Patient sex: M
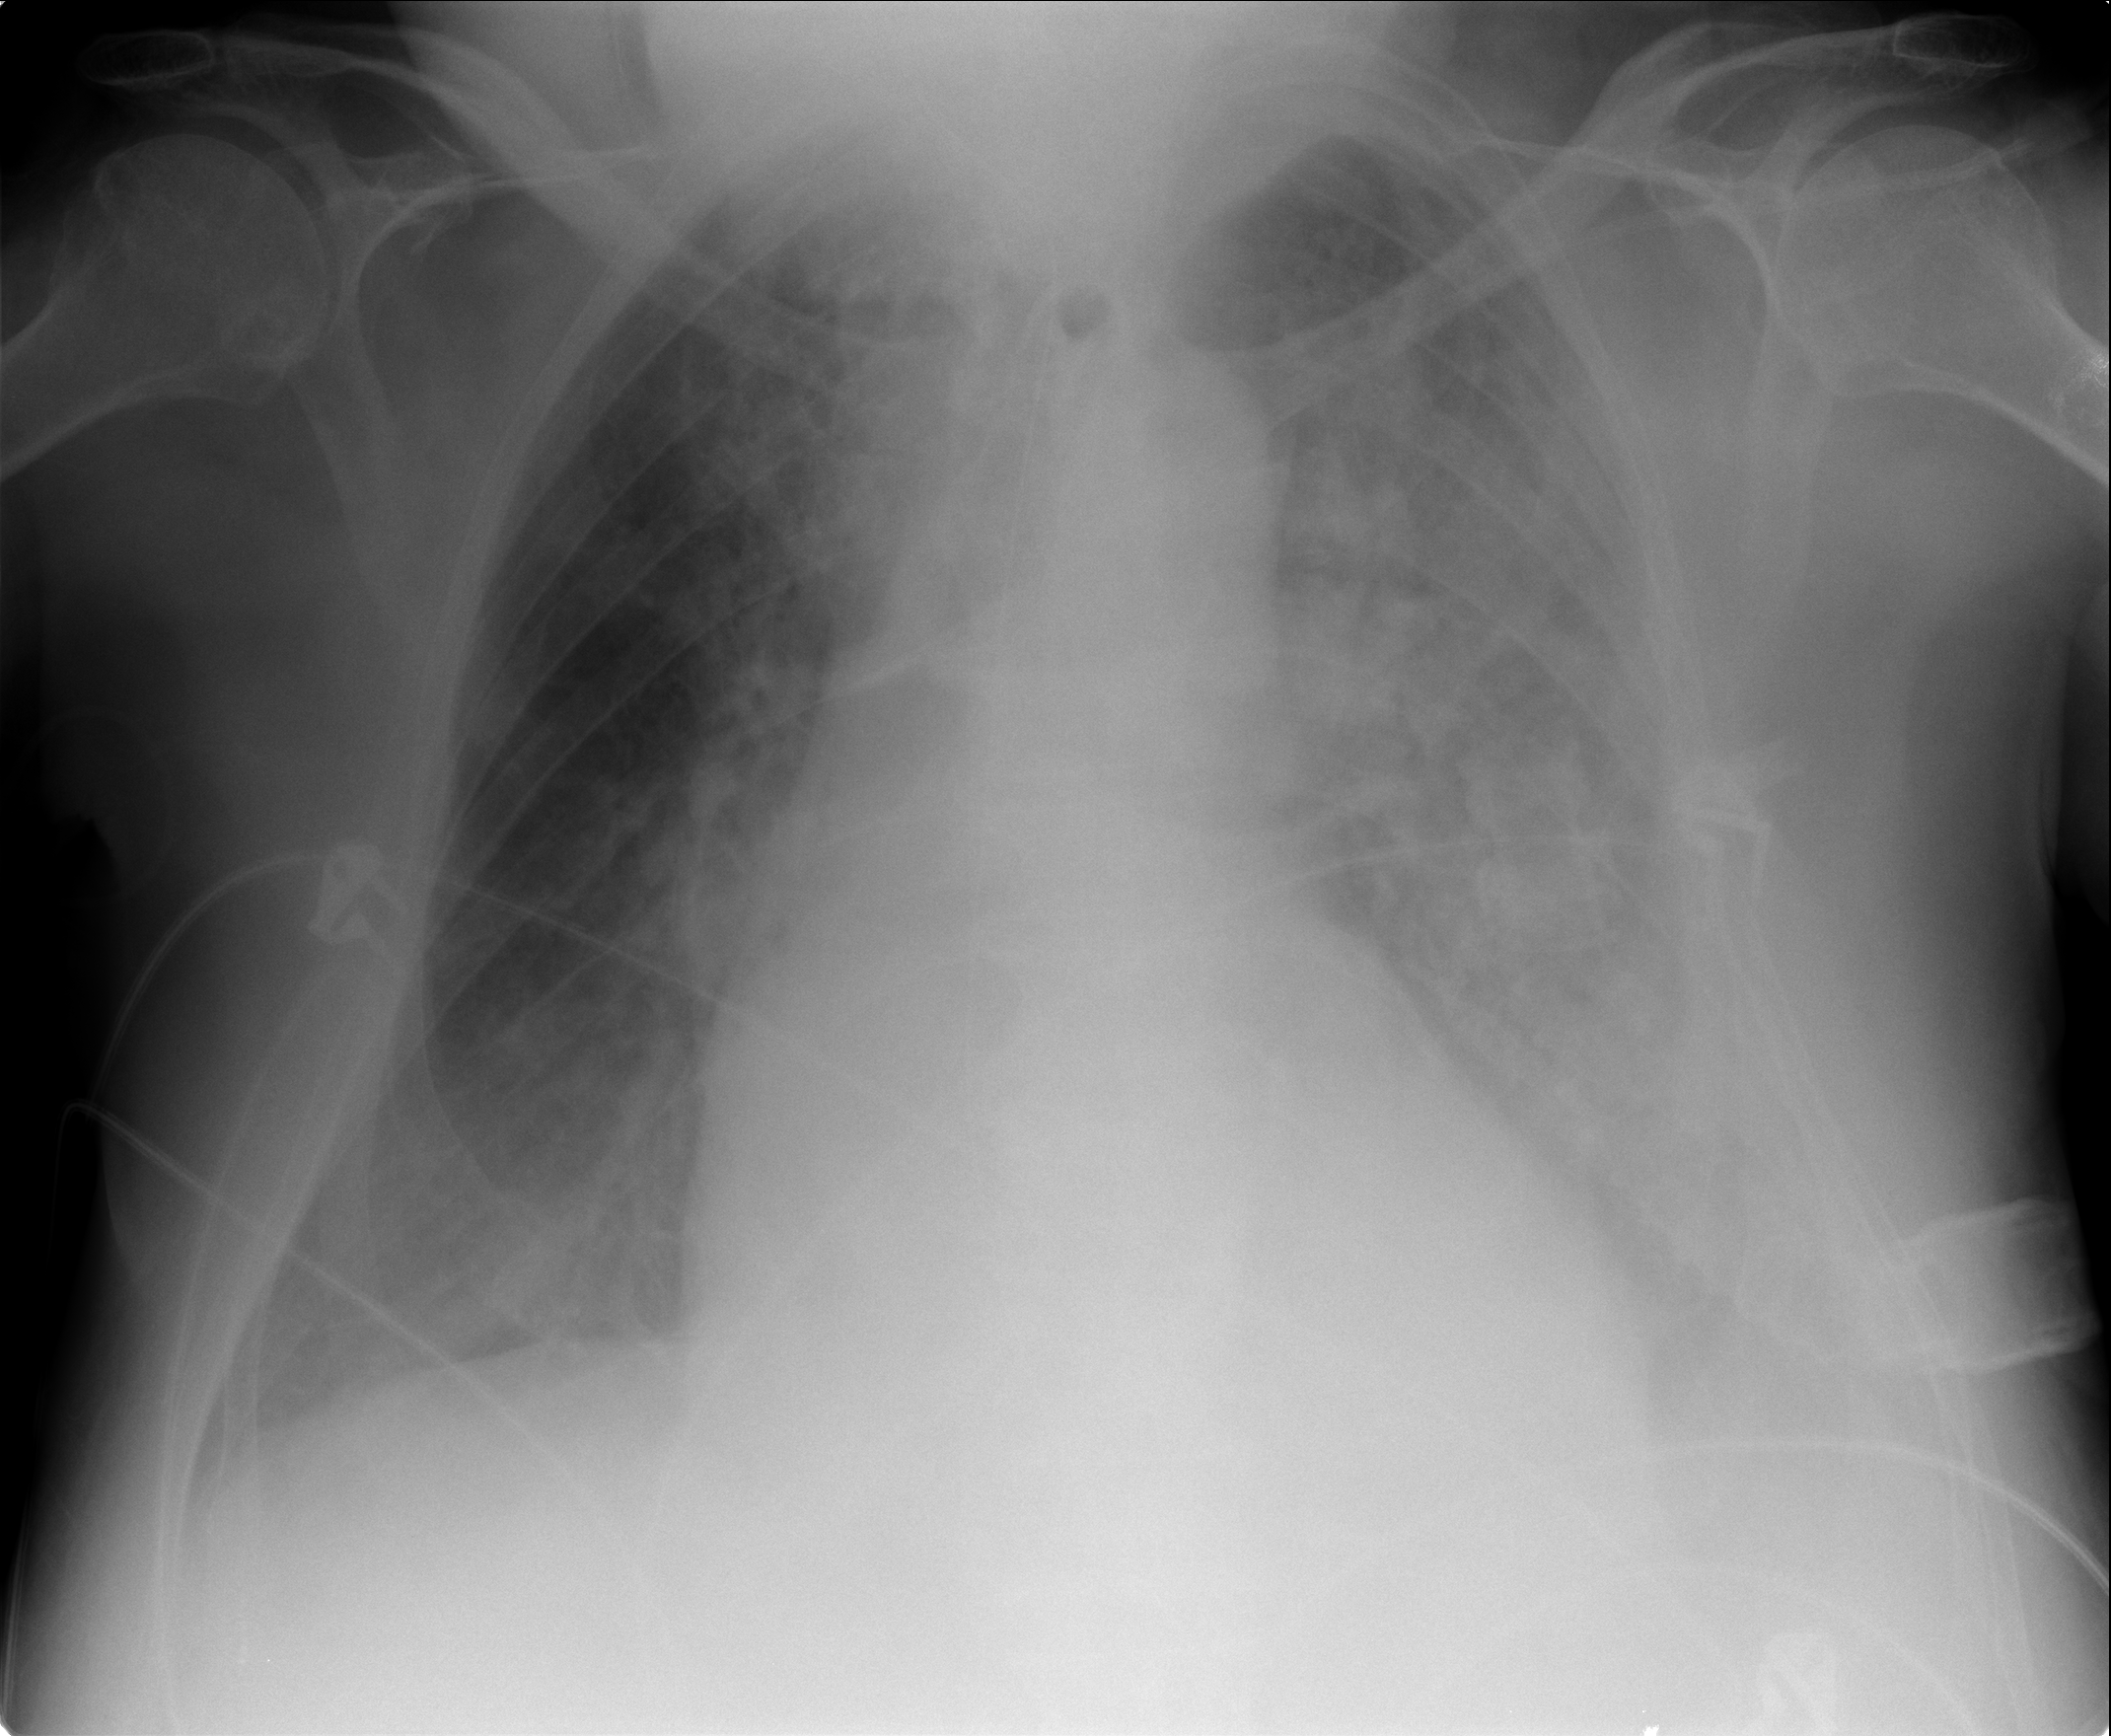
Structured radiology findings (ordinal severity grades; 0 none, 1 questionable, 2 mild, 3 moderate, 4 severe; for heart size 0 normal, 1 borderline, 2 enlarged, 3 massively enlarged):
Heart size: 2
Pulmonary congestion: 0
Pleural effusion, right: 0
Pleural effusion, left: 3
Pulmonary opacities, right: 0
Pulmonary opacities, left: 2
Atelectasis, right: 0
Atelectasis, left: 2